Current action and preconditions to check: trajectory_clear

Your task: For each precondition in the list above, predict whether it will hold at this action.

Consider the current scene as observed from the mobile robot's camera, and analyze the predicted future states of all dynamic agents (e.g., people, animals, vehicles, or any moving entities) within the NEXT SECOND.

IMPORTANT: Only answer "very likely" if you are absolutely certain—based on strong, clear evidence—that a dynamic agent will violate the precondition in the predicted future state. Do NOT answer "very likely" for unlikely, ambiguous, or low-probability risks.

Ask yourself for each precondition: Is there a high probability, with clear and convincing evidence, that the predicted future states of any dynamic agent will interfere with the predicted future state of the currently executing action within the NEXT SECOND, causing that precondition to fail?

Assess the risk level based on these predictions. Use "likely" or "very likely" if motions create a clear risk of interference.

Use "neutral" or "improbable" if agents are nearby but their predicted paths are clearly diverging or non-conflicting.

Failure Risk Categories: "very improbable", "improbable", "neutral", "likely", "very likely"

Answer Format: Output ONLY the probability_of_failure value from these categories: "very improbable", "improbable", "neutral", "likely", "very likely"

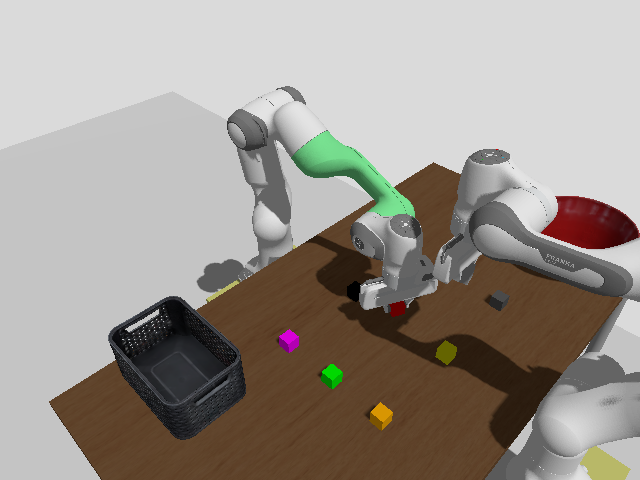

Answer: improbable